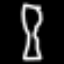
Label: hourglass